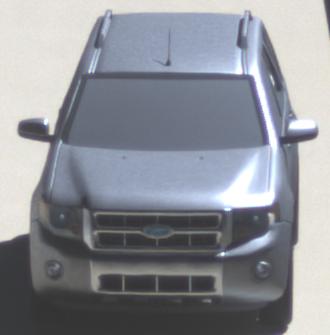
Make: Ford
Model: Escape Hybrid
Detailed model: -
Model produced from: 2004
Model produced until: 2012
Doors: 5
Color: gray
Road condition: wet road
Daytime: midday
Contrast: high contrast